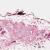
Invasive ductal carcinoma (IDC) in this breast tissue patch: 0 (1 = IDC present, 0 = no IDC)